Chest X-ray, PA view. Patient: 47 years old, sex F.
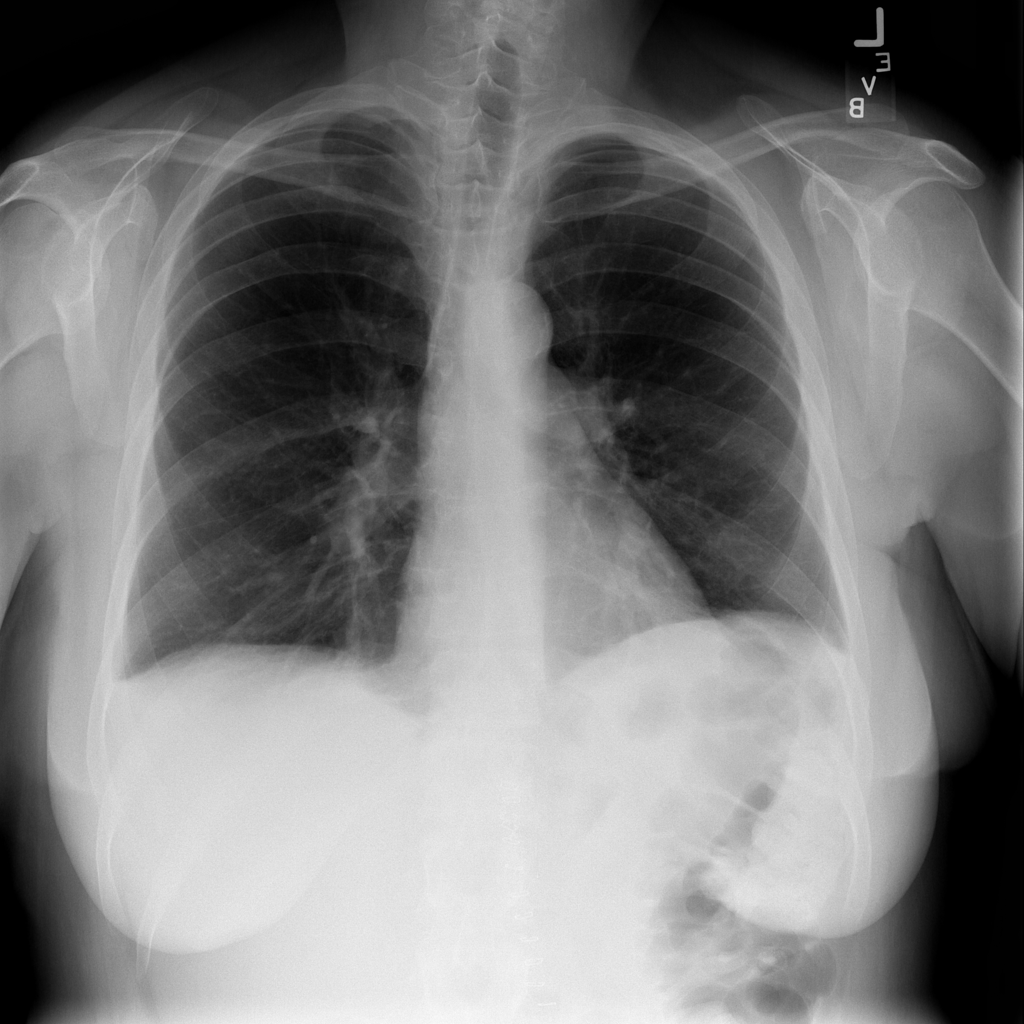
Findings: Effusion